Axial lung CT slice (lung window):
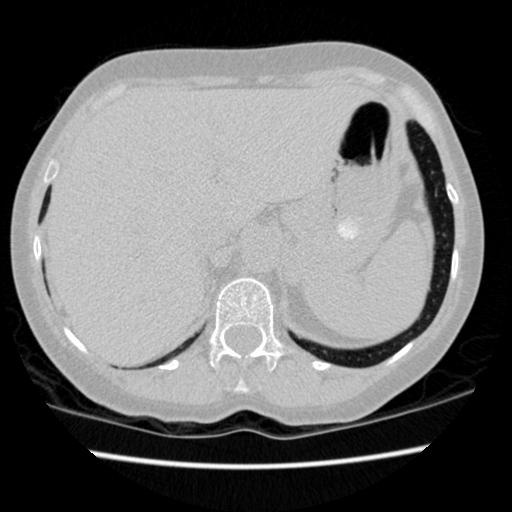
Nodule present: no